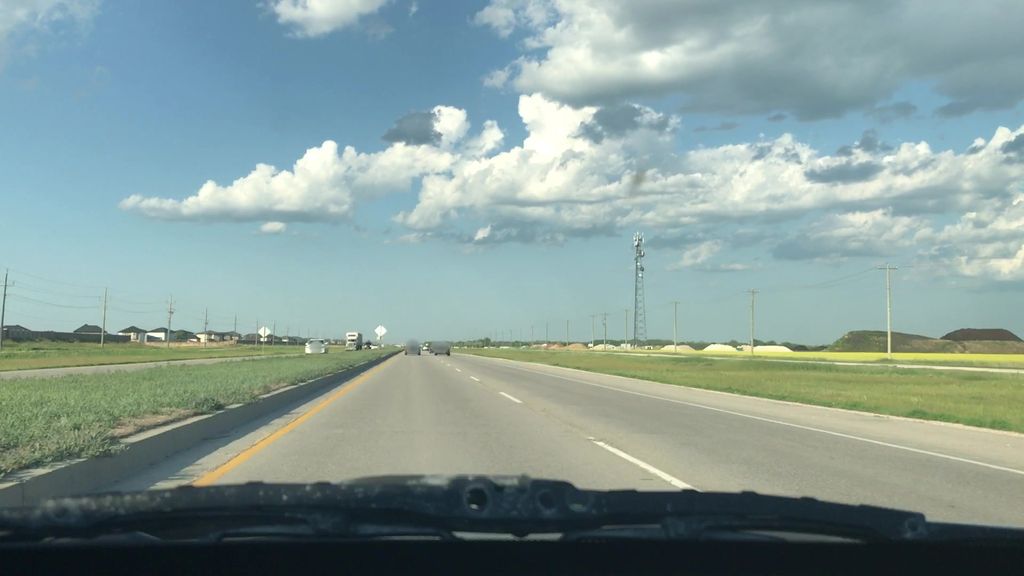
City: winnipeg